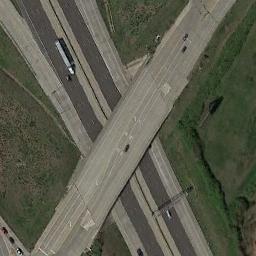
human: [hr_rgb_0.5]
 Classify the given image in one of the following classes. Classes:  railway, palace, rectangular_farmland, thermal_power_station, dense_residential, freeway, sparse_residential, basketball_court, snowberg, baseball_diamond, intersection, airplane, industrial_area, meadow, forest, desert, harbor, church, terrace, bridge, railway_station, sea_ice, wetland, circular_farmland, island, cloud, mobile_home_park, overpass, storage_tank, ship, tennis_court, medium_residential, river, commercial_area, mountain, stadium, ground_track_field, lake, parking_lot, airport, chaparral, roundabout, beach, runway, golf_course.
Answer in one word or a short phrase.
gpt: overpass